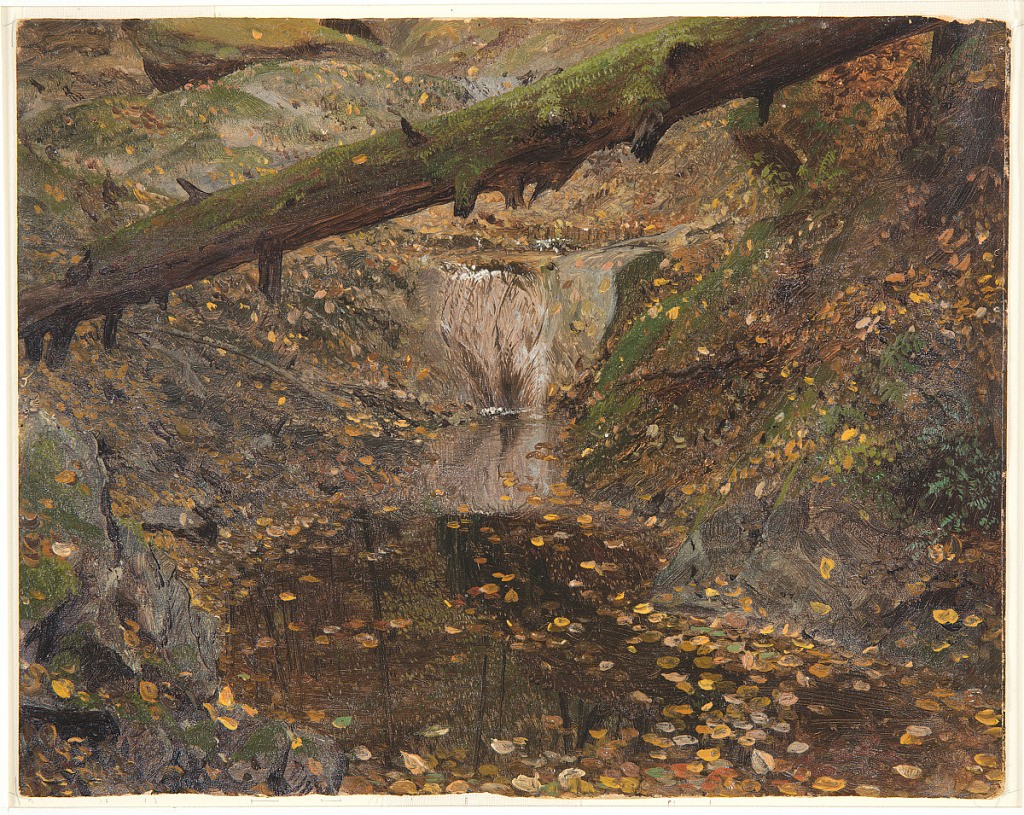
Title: Woodland Stream, Late Autumn
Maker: Frederic Edwin Church, American, 1826–1900
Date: probably October 1865
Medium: Oil and graphite on paperboard
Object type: Drawing
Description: Landscape sketch showing a mountain brook flowing over a stony riverbed and into a pool from a low waterfall in the middle distance at center, likely in Vermont. The moss-covered trunk of a dead tree extends diagonally through the scene, bridging the two banks. Yellow and orange autumn leaves speckle the land and water throughout.